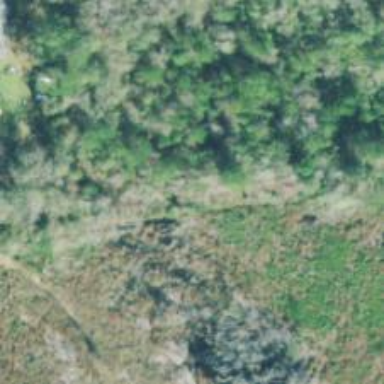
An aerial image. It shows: Disused railway spur service.